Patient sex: M
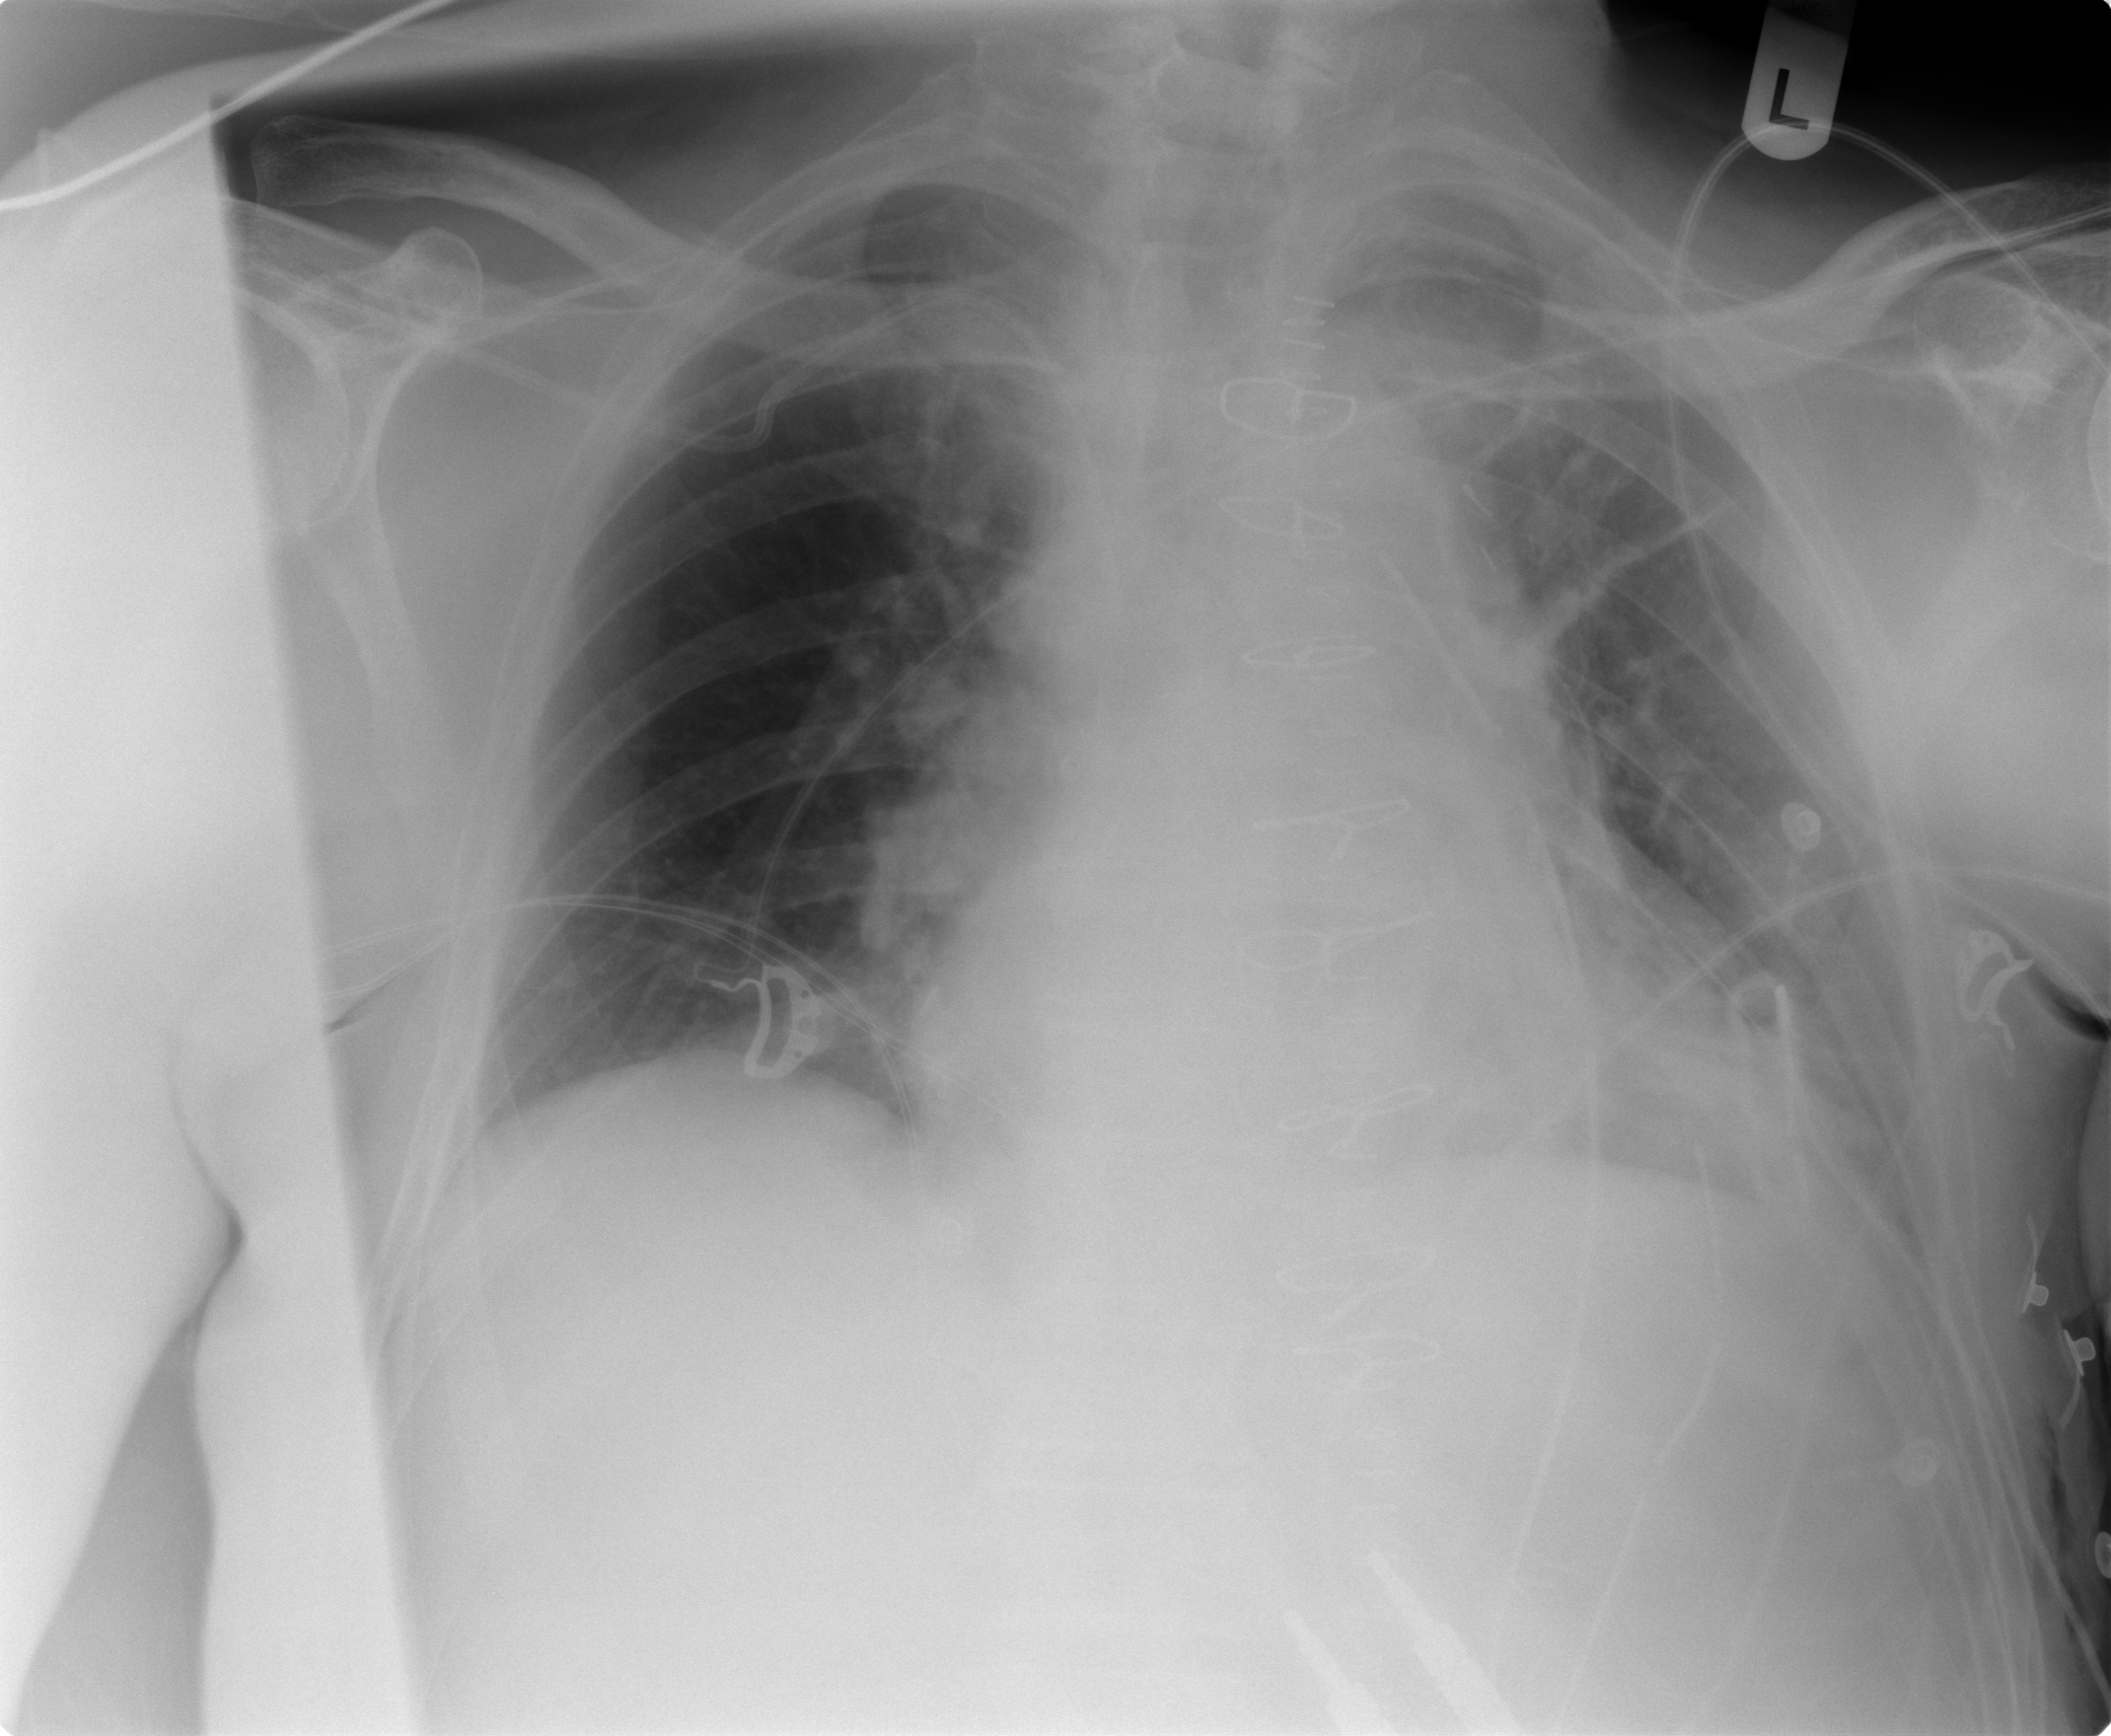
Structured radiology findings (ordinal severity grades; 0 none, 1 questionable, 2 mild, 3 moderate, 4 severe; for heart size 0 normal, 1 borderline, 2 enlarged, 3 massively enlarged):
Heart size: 1
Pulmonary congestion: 0
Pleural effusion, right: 0
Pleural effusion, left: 1
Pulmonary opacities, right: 0
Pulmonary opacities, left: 0
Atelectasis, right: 0
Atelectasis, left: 2